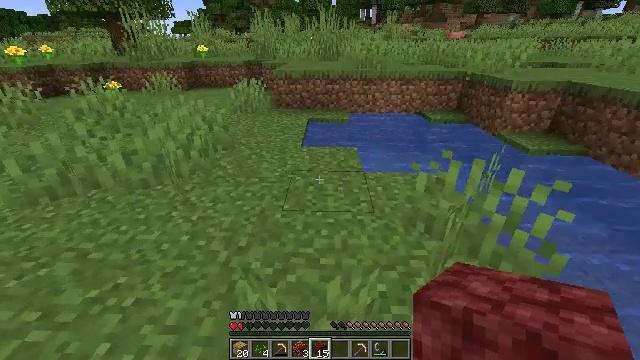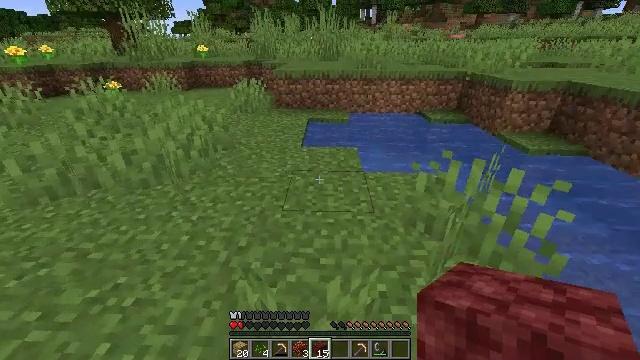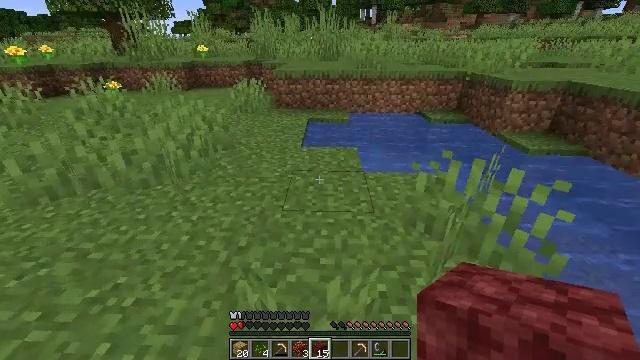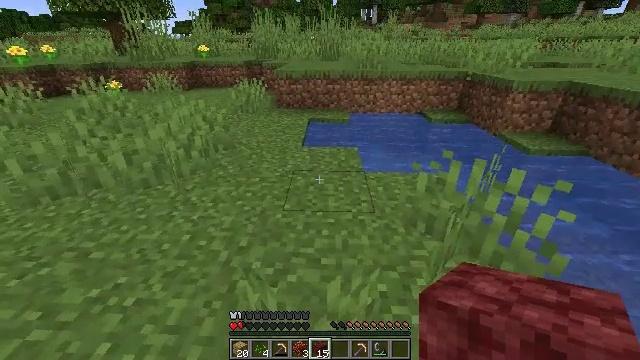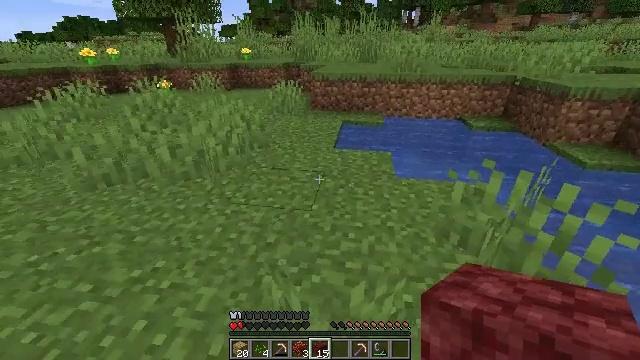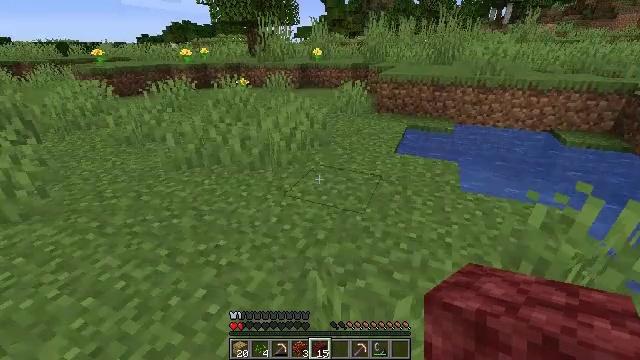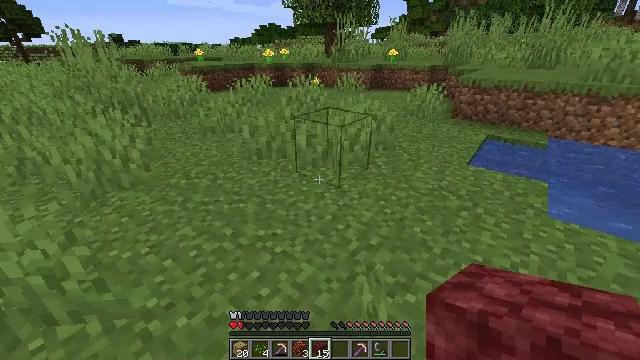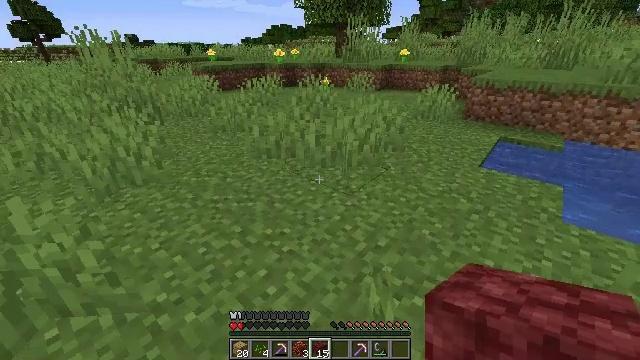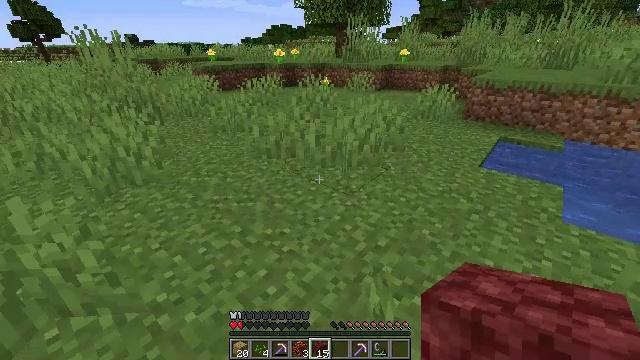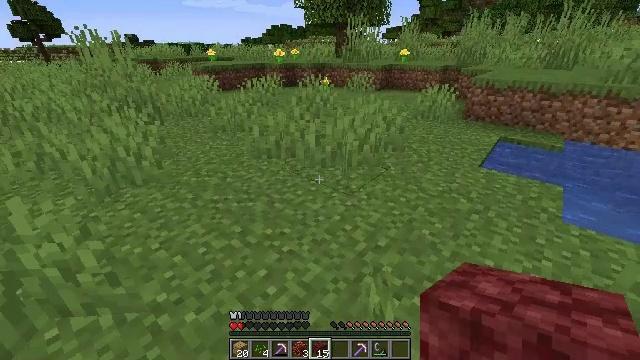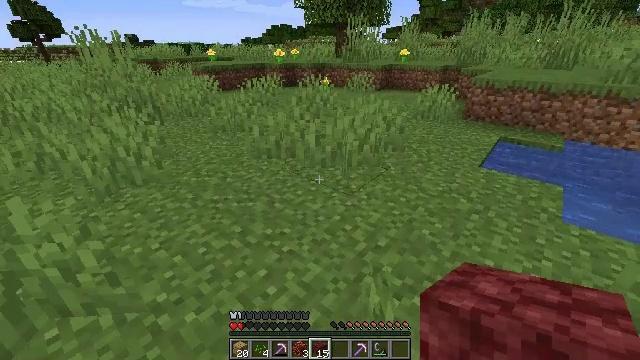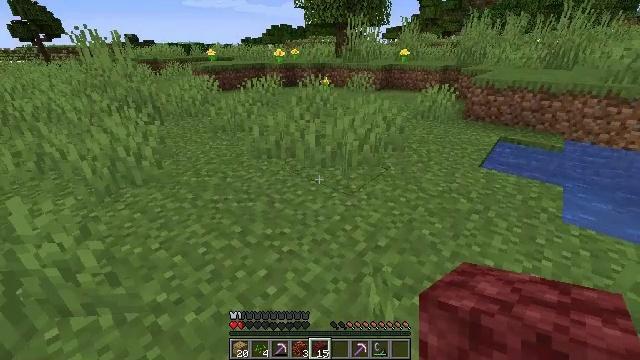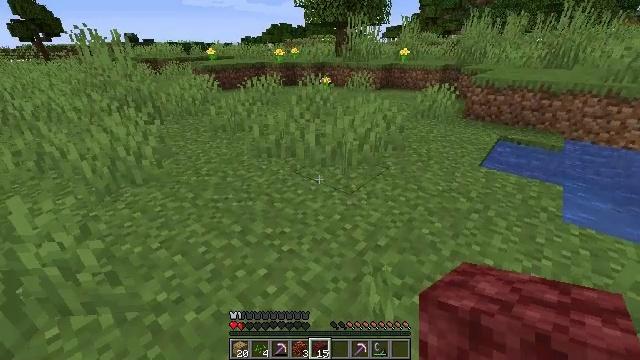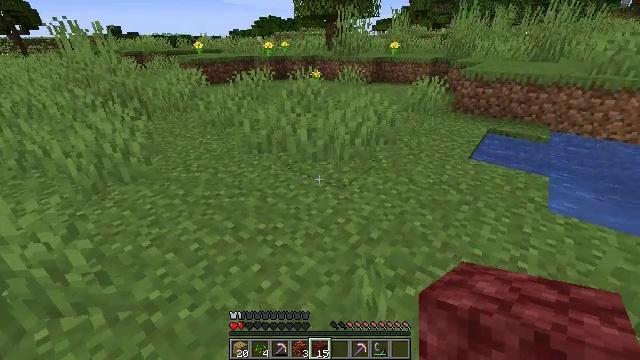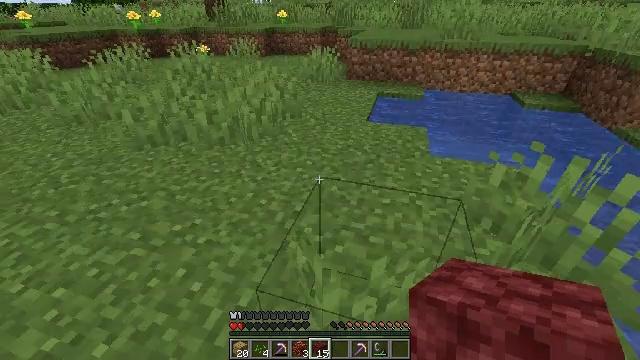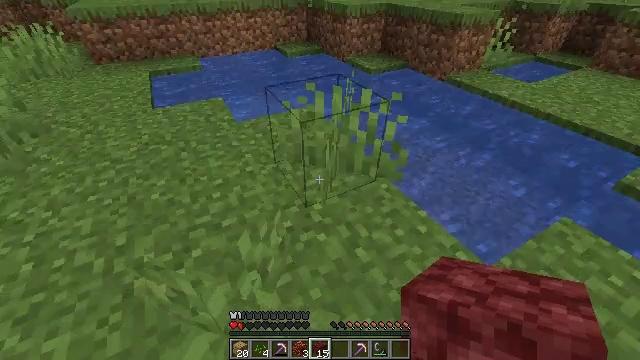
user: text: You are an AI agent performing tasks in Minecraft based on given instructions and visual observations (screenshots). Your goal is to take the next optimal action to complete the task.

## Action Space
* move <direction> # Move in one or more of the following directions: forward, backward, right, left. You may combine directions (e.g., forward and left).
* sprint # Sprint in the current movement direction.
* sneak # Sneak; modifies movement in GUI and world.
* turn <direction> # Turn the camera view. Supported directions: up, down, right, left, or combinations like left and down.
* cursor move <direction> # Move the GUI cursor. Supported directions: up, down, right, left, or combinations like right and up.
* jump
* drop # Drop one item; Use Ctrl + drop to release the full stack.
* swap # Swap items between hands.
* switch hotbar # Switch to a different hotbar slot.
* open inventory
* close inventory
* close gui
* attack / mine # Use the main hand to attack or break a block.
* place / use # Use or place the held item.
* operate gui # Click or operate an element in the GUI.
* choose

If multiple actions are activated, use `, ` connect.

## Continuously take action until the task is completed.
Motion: motion action
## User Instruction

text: Gather stone by using a pickaxe.
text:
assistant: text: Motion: no_op
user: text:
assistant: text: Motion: no_op
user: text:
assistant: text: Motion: no_op
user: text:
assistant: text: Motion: turn left
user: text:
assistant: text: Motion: turn left
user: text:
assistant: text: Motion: turn left
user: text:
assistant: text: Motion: turn left
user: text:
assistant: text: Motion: no_op
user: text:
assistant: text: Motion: no_op
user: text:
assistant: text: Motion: no_op
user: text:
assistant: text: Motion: no_op
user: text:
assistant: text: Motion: no_op
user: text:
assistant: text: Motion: turn right and down
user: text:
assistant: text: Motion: turn right and down
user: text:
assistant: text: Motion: turn right and down
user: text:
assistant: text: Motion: turn right and down
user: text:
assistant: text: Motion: turn right
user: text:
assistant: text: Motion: turn right
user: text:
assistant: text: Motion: turn right
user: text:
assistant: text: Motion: turn right and up
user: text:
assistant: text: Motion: turn right
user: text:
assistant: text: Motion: turn right
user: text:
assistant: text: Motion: no_op
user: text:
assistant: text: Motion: no_op
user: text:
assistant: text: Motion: no_op
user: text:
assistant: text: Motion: no_op
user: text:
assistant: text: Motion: turn left and down
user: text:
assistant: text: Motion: turn left
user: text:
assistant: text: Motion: turn left and down
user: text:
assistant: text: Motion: turn left and down